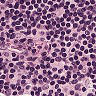
Metastatic tissue present: no